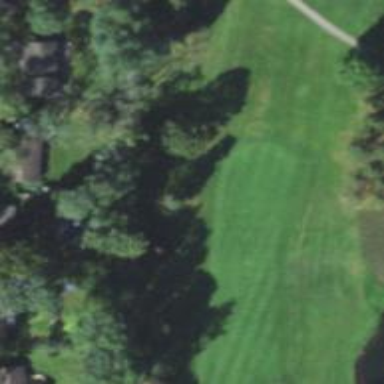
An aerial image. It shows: View of golf hole.